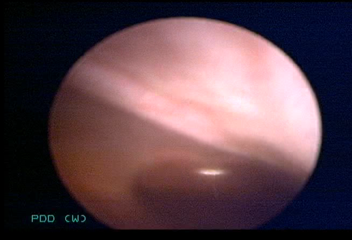
Modality: WLC
Class: Foreign bodies
Subclass: AirBubble
Bladder cancer association: No
Annotated structures: Air bubble